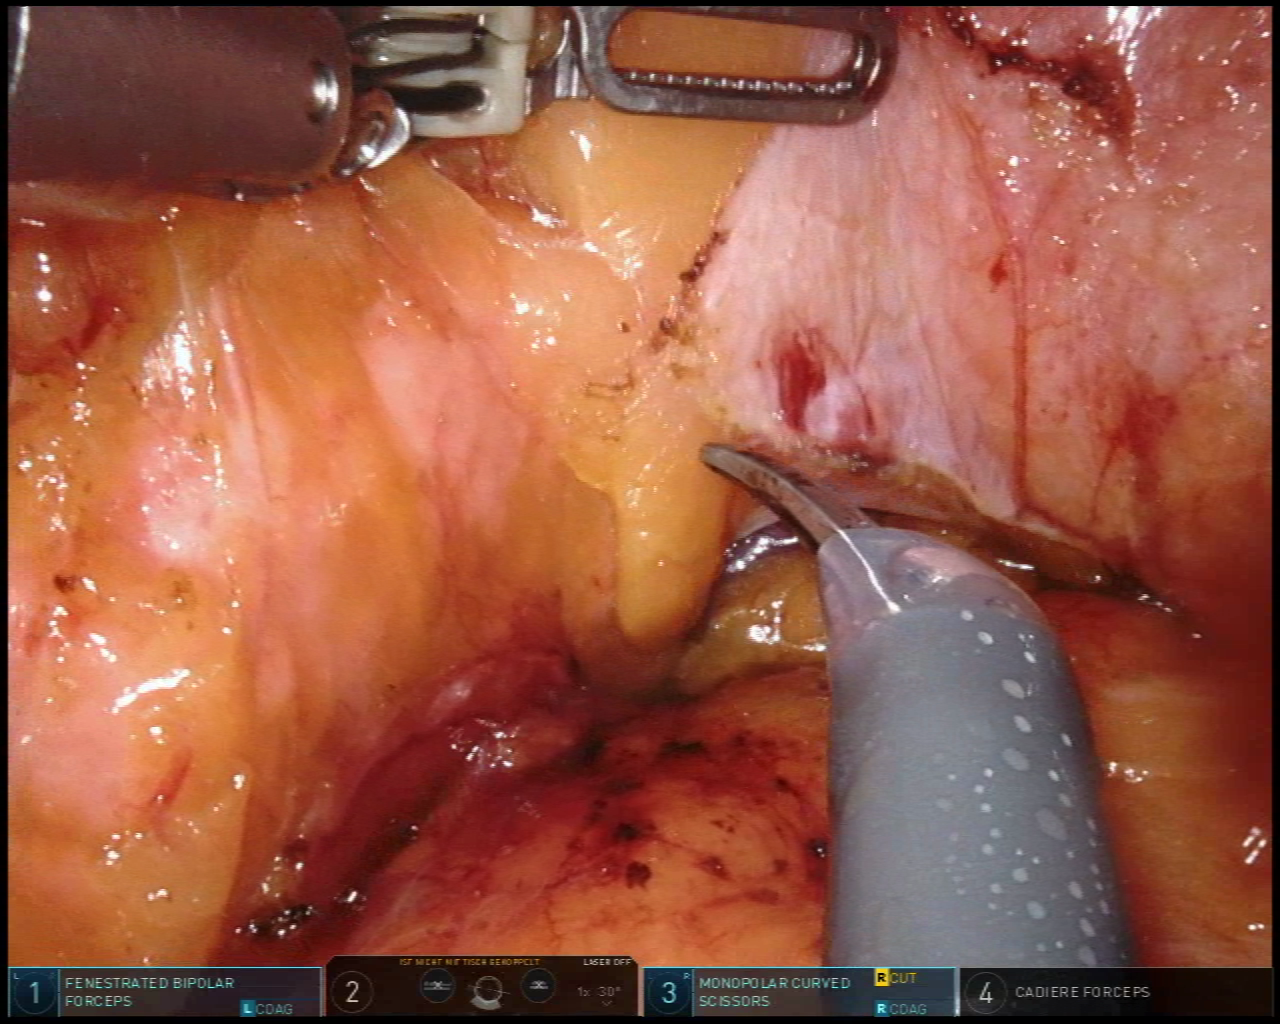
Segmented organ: spleen
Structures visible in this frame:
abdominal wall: yes
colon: no
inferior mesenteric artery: no
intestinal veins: no
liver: no
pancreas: yes
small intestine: no
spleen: yes
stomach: no
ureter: no
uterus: no
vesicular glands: no